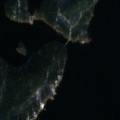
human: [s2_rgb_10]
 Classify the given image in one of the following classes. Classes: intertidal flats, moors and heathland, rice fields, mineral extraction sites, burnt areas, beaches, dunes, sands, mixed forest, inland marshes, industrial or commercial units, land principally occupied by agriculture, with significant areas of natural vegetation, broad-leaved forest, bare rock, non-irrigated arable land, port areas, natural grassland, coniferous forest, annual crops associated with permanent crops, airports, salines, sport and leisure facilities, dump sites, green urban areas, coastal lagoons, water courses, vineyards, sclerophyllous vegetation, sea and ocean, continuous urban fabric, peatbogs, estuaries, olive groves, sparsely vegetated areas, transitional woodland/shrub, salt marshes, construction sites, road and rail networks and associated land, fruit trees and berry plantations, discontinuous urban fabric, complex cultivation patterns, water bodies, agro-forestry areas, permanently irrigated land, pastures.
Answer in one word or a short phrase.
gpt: coniferous forest, water bodies